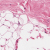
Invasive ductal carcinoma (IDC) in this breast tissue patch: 0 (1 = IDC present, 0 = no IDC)